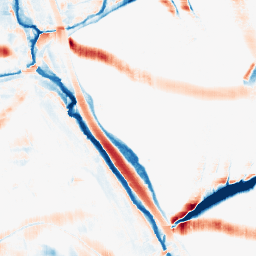
Category: morphological
Decomposition family: morphological_rect
Decomposition parameters: operation: average
width: 20
height: 20
Upsampling method: edge_directed
Upsampling parameters: scale: 4
Upsampling scale: 4